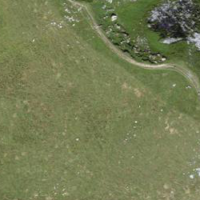
EUNIS habitat code: 23
Species observed at this site:
Traunsteinera globosa
Bartsia alpina